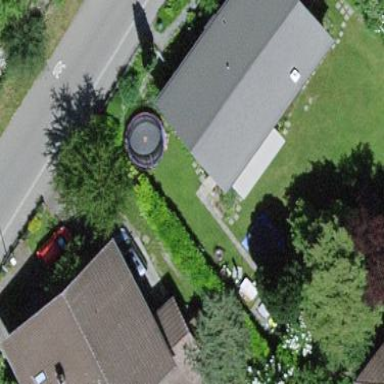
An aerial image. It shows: Simple and straightforward house.